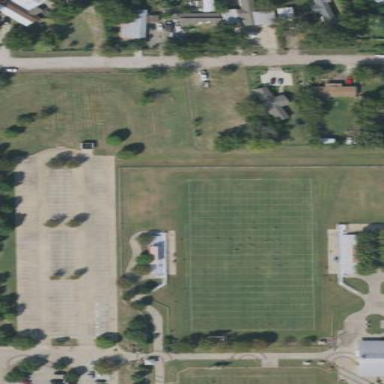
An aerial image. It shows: American football pitch.